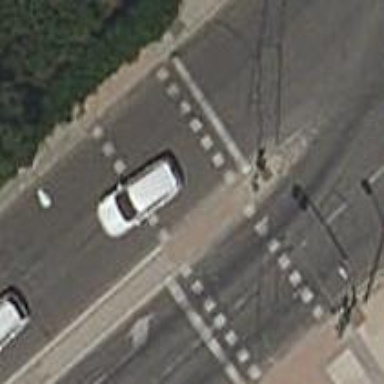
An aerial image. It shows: Road crossing with traffic signals.